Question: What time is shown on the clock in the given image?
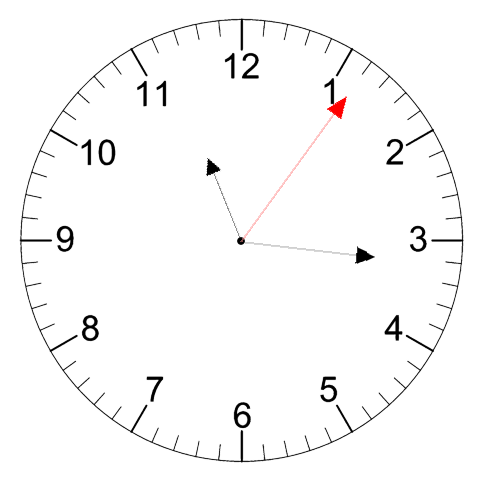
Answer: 11:16:06